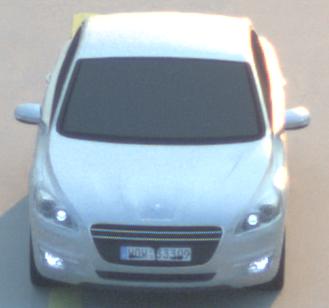
Make: Peugeot
Model: 508 120 VTi
Detailed model: 508 (I) Limousine
Model produced from: 2011/03
Model produced until: 2014/05
Doors: 4
Color: white
Road condition: dry road
Daytime: sunrise or sunset
Contrast: medium contrast